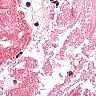
Metastatic tissue present: no